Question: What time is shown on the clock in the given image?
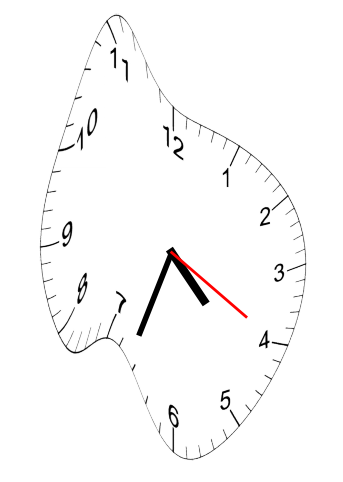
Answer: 04:33:20